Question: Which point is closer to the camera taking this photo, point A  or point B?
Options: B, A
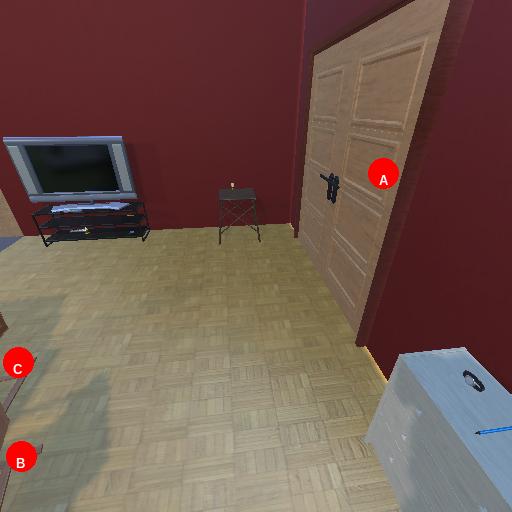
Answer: B